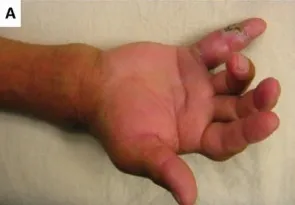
A. Volar photograph of affected right hand was shown.
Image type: medical_photograph (skin_photograph)